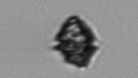
Label: Kryptoperidinium_triquetrum